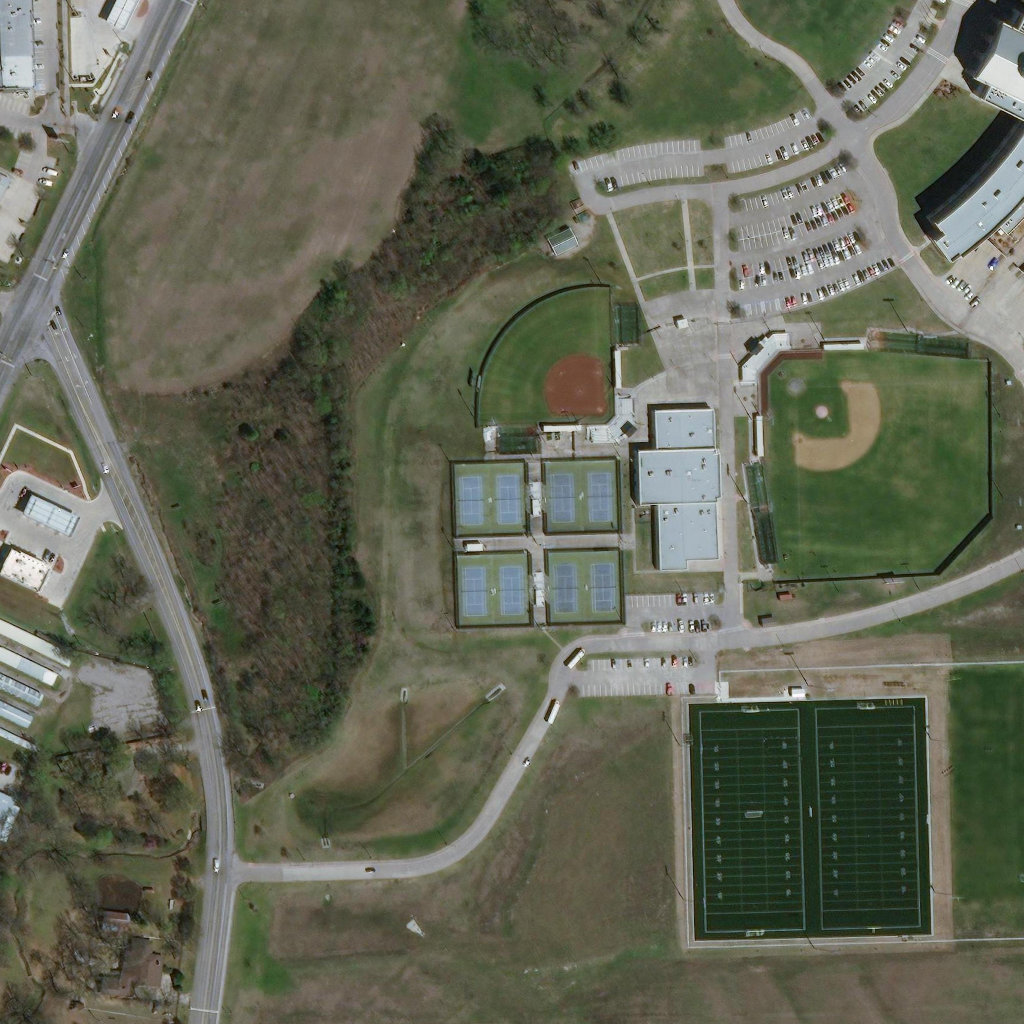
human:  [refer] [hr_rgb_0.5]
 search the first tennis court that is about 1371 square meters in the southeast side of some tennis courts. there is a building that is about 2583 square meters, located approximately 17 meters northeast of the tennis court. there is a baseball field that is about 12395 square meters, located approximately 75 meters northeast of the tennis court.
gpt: <box>[[53, 53, 60, 61, 0]]</box>

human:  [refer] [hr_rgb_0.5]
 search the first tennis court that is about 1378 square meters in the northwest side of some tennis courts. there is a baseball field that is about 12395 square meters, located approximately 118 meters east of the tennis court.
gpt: <box>[[44, 45, 51, 52, 0]]</box>